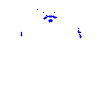
Particle: kaon